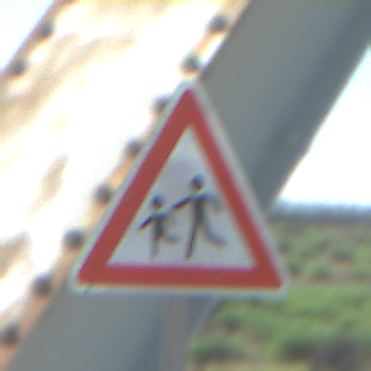
Verkehrszeichen: KinderRechts
Umgebung: Outdoor, Special
Tageszeit: MorningAfternoon
Wetter: Clear
Licht: Natural
Jahreszeit: NotSpecified
Kontrast: HighContrast